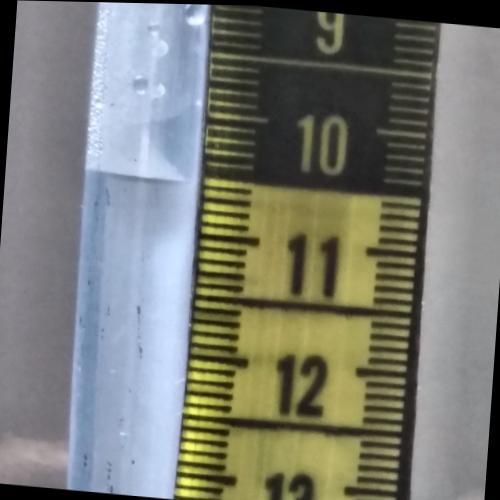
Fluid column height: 10.6 cm